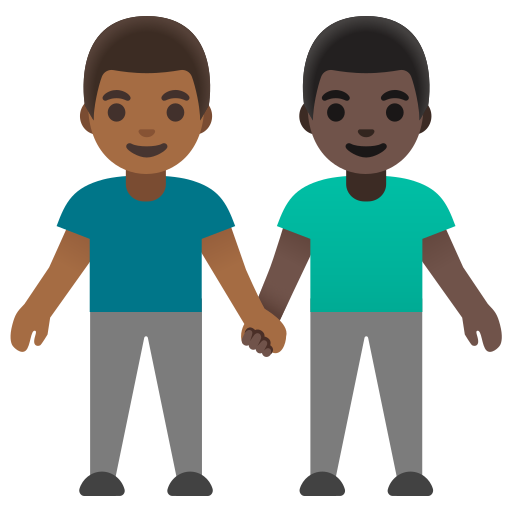
Emoji: 👨🏾‍🤝‍👨🏿